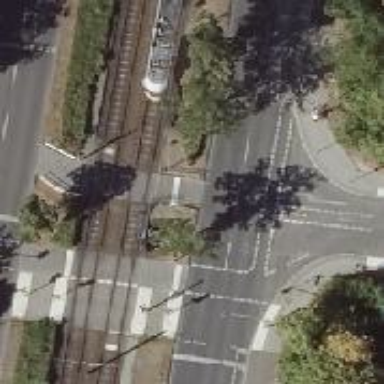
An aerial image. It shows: Tram crossing with traffic signals.